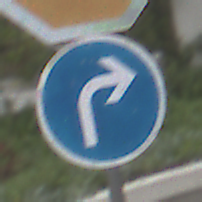
Verkehrszeichen: VorgeschriebeneFahrtrichtungRechts
Zusatzzeichen oben: Stop
Umgebung: Outdoor, Urban
Tageszeit: Midday
Wetter: Overcast
Licht: Natural
Jahreszeit: NotSpecified
Kontrast: LowContrast